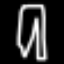
Label: pants